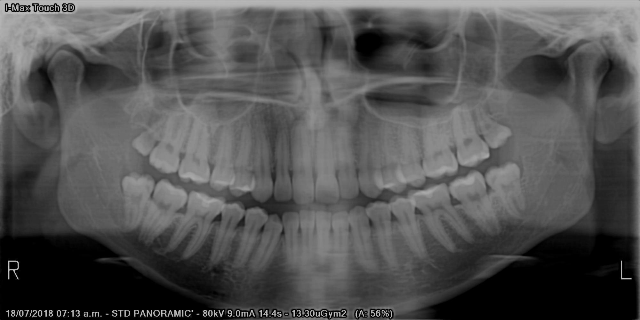
adult